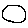
Label: circle